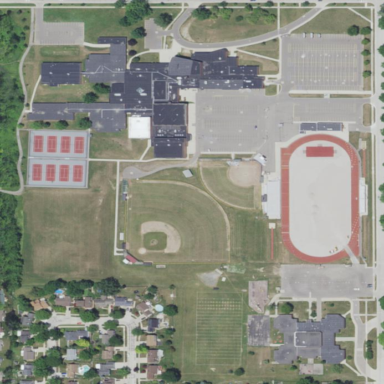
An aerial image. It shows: School.